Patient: sex M, age 66
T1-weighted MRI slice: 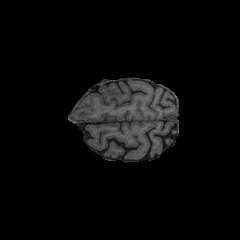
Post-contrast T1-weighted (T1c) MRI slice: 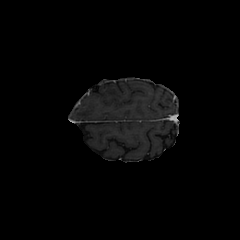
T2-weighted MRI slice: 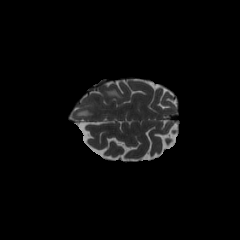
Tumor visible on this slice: yes
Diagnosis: Glioblastoma, IDH-wildtype
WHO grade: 4